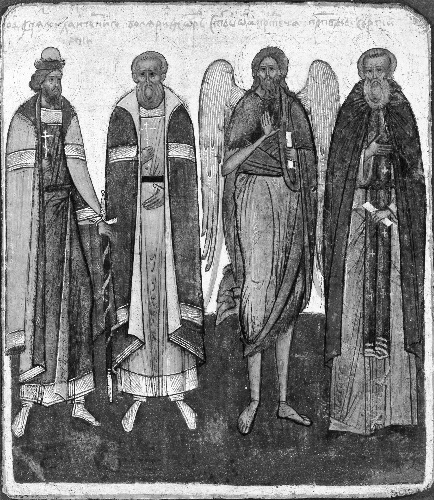
Title: Panel from a Saints' Calendar (painted on both sides)
Artist: Russian Painter
Artist bio: possibly 16th century
Object type: Painting, icon
Classification: Paintings
Medium: Tempera on linen
Dimensions: 7 1/8 x 6 1/8 in. (18.1 x 15.6 cm)
Department: European Paintings
Credit line: Gift of Humanities Fund Inc., 1972
Accession year: 1972
Repository: Metropolitan Museum of Art, New York, NY
Tags: Saints|Men